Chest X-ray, AP view. Patient: 39 years old, sex M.
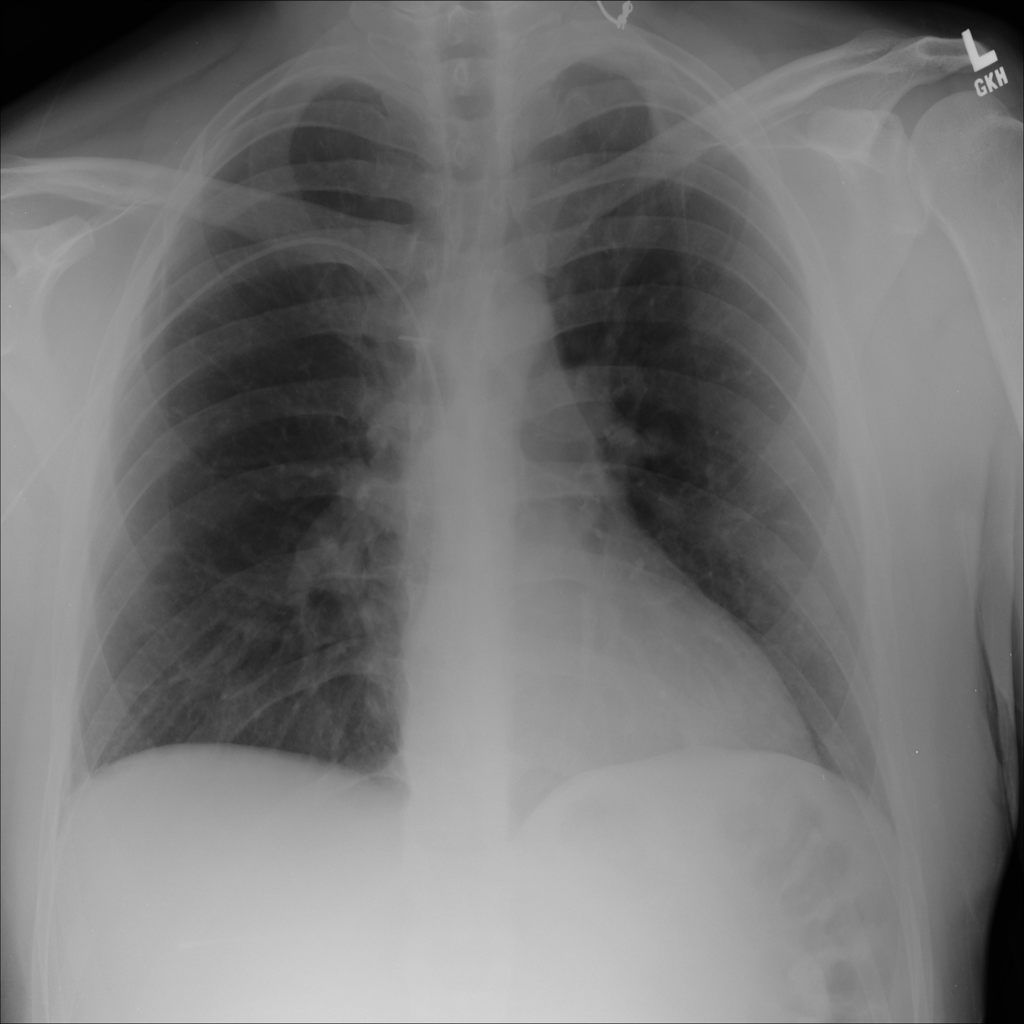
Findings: No Finding